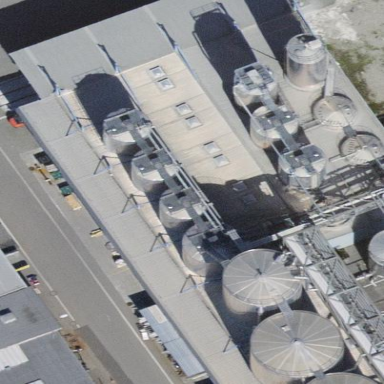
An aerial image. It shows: Industrial building.